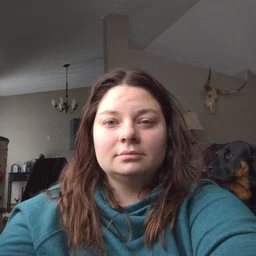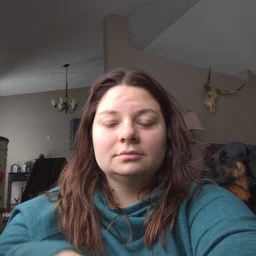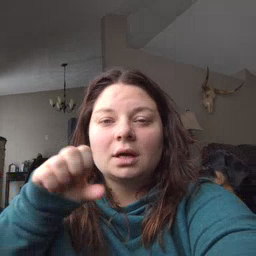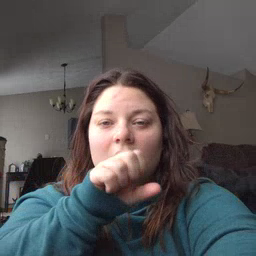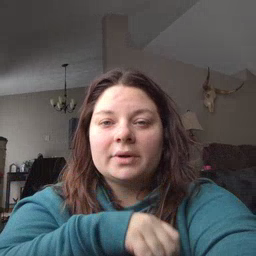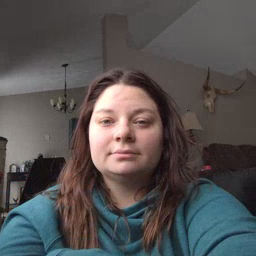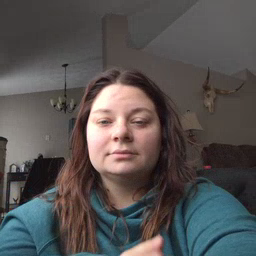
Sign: carrot